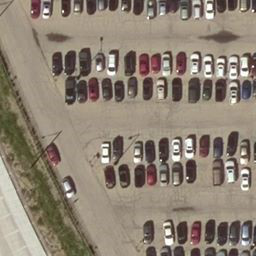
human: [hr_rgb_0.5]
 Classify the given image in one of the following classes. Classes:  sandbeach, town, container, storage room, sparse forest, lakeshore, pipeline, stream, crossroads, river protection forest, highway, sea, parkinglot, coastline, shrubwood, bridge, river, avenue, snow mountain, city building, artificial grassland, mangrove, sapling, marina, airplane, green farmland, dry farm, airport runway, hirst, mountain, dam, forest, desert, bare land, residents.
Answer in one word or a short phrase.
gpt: parkinglot